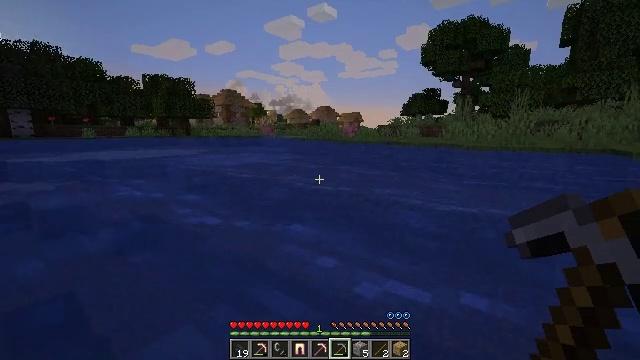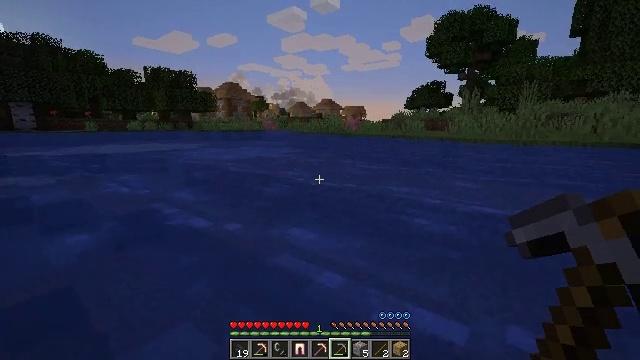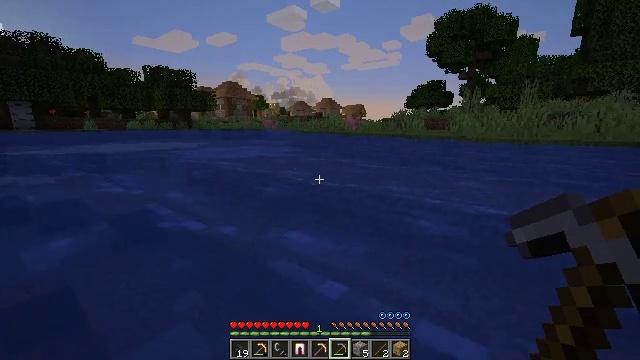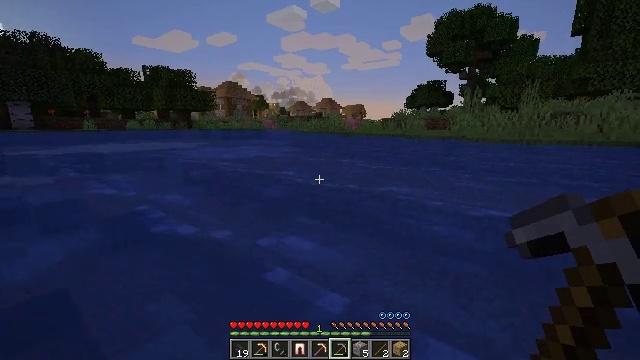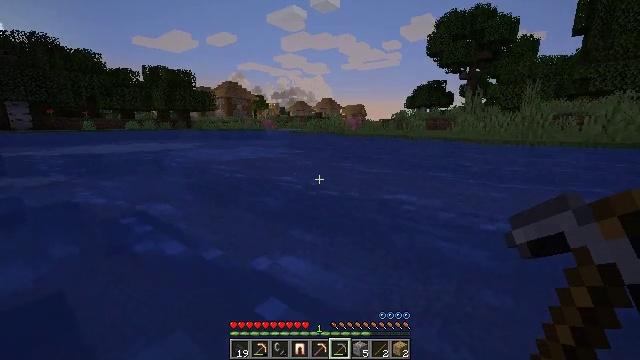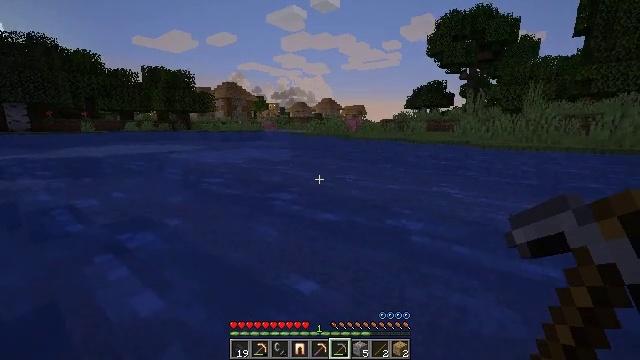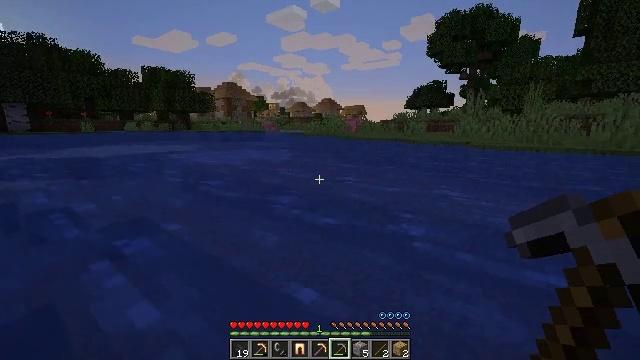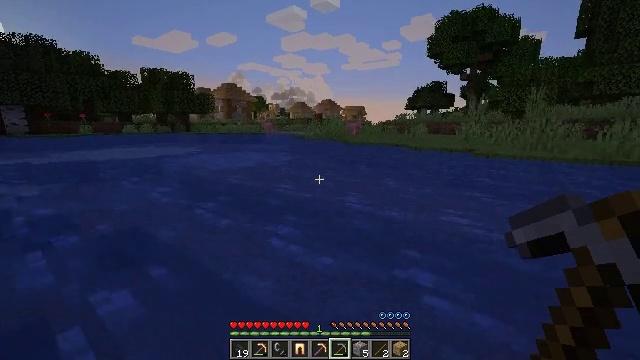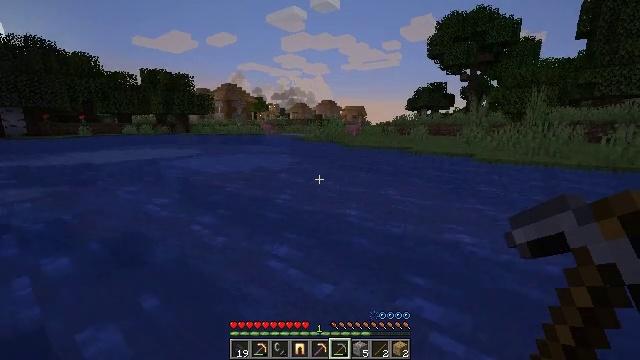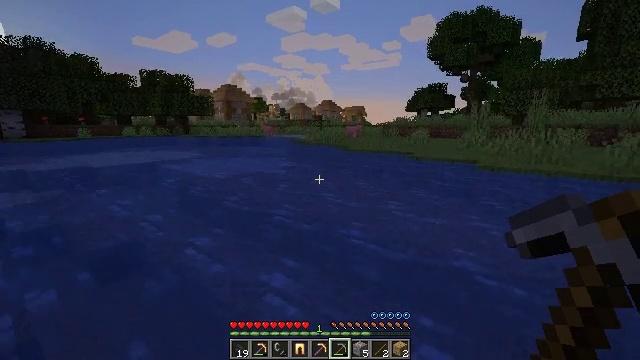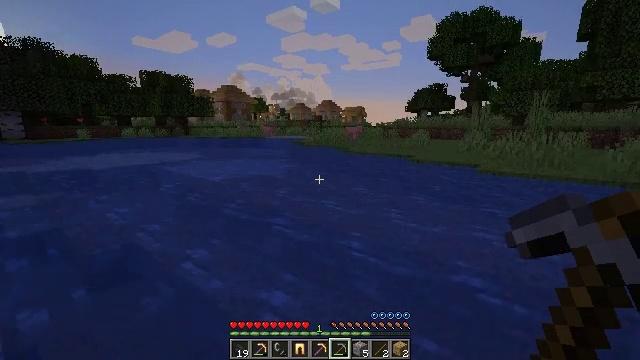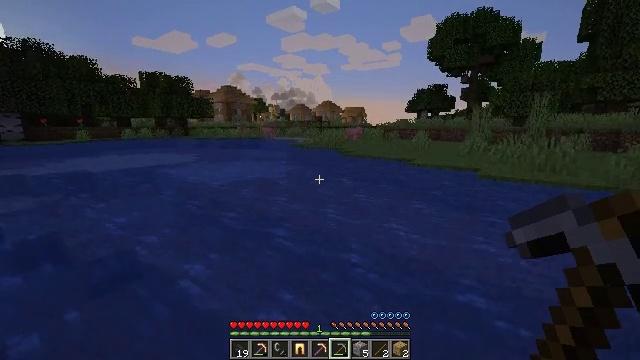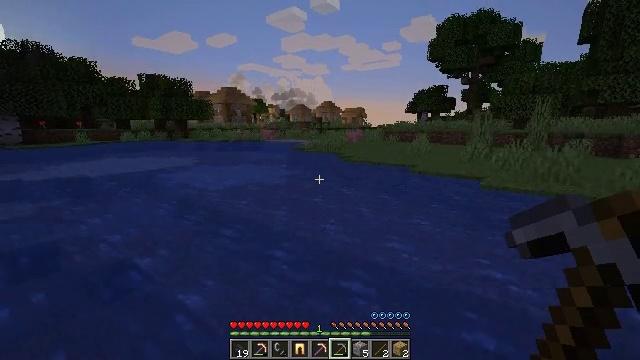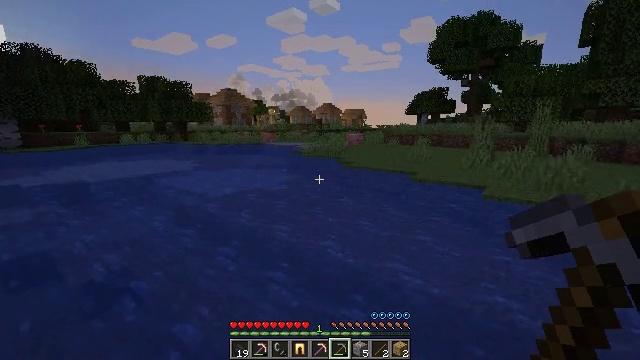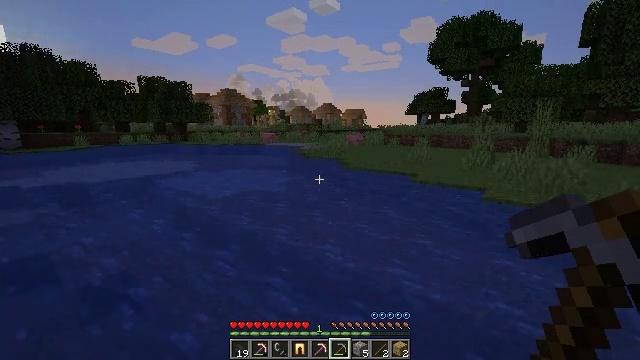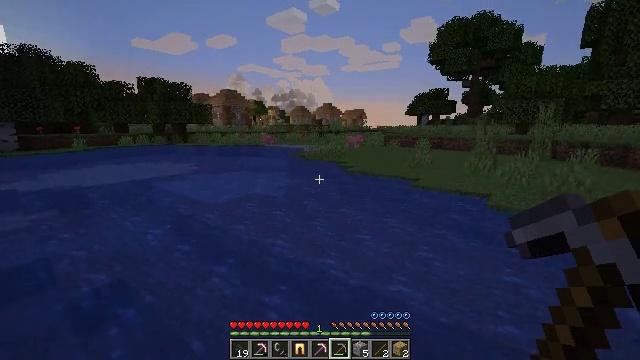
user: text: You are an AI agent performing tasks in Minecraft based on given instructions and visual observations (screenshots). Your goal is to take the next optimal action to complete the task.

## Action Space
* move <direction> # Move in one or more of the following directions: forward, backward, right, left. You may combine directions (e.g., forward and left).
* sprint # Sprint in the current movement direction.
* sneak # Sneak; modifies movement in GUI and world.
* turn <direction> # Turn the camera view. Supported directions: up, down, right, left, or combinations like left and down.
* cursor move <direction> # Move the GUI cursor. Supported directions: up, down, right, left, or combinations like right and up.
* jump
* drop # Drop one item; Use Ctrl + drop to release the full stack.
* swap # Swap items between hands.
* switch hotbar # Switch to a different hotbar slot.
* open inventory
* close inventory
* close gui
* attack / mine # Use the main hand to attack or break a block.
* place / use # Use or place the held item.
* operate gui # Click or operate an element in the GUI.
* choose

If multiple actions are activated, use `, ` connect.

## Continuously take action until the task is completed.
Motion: motion action
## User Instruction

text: Mine the oak log.
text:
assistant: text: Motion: move forward, turn down
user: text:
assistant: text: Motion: move forward
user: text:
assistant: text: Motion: move forward, jump
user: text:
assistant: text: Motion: move forward, jump
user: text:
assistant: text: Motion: move forward, jump
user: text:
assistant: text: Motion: move forward, jump
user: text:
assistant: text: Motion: move forward, jump
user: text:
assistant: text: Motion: move forward, jump
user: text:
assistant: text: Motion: move forward, jump
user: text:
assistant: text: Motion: move forward, jump
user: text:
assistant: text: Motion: move forward, jump
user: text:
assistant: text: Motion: move forward, jump
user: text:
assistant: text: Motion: move forward, jump
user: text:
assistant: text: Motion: move forward, jump
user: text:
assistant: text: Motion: move forward, jump
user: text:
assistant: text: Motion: move forward, jump
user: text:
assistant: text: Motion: move forward, jump
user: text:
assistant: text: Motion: move forward, turn down, jump
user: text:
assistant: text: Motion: move forward, jump
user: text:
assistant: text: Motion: move forward, jump
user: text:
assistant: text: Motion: move forward, jump
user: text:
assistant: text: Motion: move forward, jump
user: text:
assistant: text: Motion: move forward, jump
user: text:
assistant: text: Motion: move forward, jump
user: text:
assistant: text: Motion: move forward, jump
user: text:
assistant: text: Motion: move forward, jump
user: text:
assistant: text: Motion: move forward, jump
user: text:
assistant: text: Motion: move forward, jump
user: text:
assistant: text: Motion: move forward, jump
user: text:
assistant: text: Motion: move forward, jump